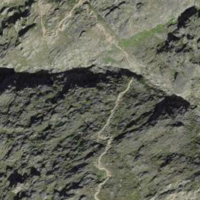
EUNIS habitat code: 48
Species observed at this site:
Leontopodium nivale